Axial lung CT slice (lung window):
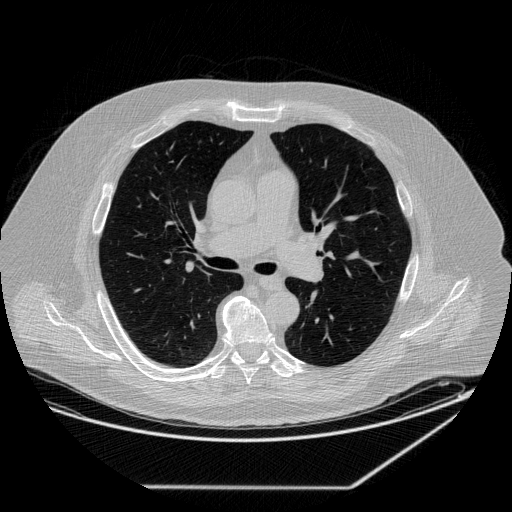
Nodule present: no